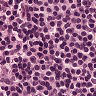
Metastatic tissue present: no